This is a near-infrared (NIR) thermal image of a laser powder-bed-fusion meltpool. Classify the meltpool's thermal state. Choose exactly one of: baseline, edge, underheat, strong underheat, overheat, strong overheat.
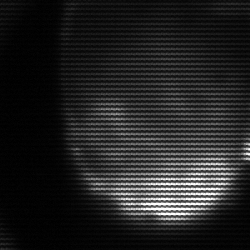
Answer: edge